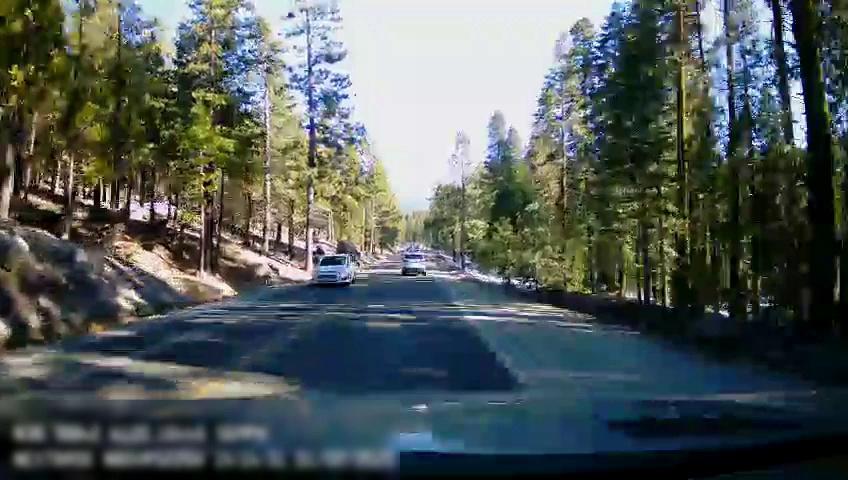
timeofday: Day
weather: Sunny
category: Drivable Space
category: Vehicles | SUV
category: Vehicles | SUV
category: Lanes | Current Lane
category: Lanes | Alternate Lane